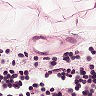
Metastatic tissue present: no